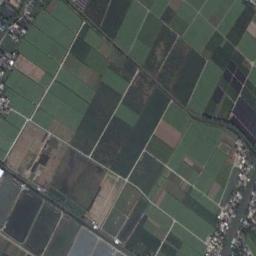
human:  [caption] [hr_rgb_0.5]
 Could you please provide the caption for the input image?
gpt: Lots of rectangular farmlands of different colors and sizes are neatly arranged on the ground and some residential areas are next to the farmlands .

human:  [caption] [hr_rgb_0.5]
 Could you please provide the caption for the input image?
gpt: Many dense and neatly arranged dark green, light green and brown mixed rectangular farmland of different sizes, Surrounded by villages .

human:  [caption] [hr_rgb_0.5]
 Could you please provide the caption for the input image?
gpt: There are many rectangular farmlands of different sizes and shades .

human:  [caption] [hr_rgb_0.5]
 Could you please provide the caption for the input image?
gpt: There are some deep green and light green rectangular farmland .

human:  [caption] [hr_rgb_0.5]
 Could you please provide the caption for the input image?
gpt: There are some buildings around the green rectangular farmlands .